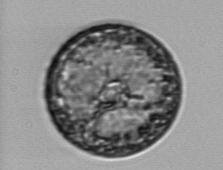
Label: Coscinodiscus